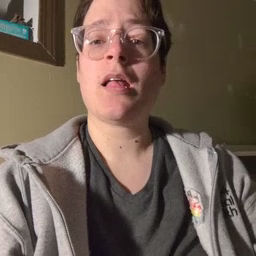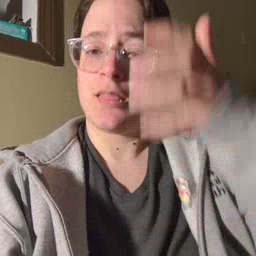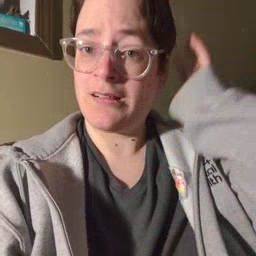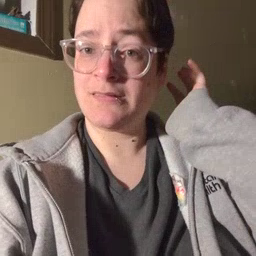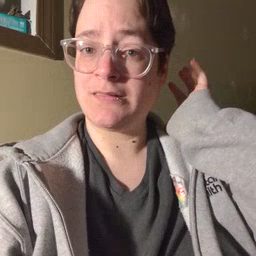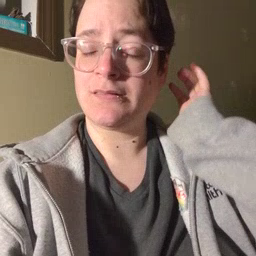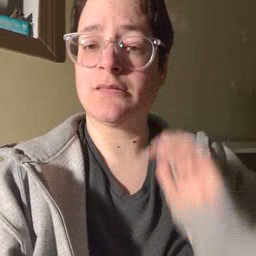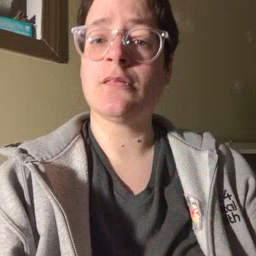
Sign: lion